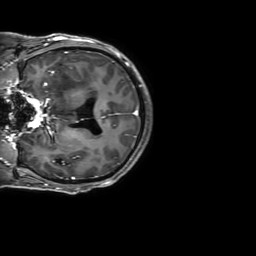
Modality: T1w
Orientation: coronal
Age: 52
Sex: male
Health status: ill
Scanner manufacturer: philips
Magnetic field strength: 3 T
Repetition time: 0.008479 s
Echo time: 0.004102 s